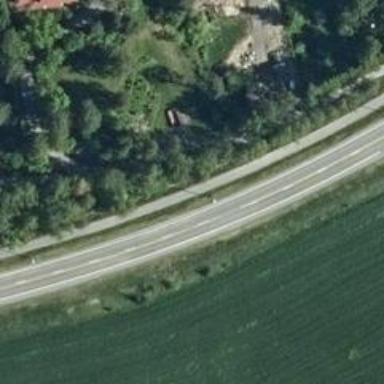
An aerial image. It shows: Asphalt cycleway.